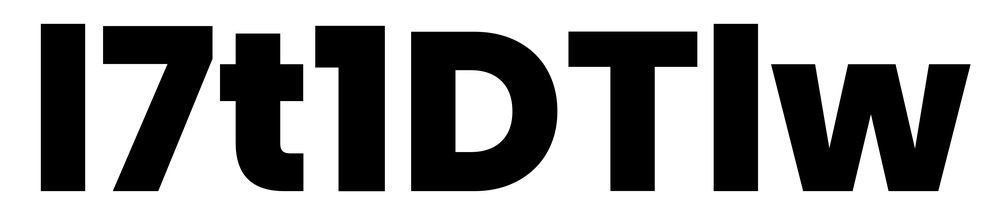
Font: Poppins-ExtraBold